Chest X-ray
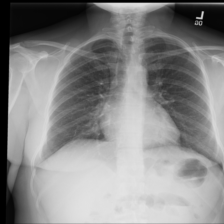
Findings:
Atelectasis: negative
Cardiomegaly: negative
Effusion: negative
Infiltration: negative
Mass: negative
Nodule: negative
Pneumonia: negative
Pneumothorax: negative
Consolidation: negative
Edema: negative
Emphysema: negative
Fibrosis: negative
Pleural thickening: negative
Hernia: negative